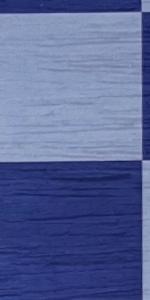
Label: Empty